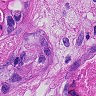
Metastatic tissue present: yes